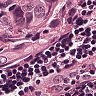
Metastatic tissue present: yes